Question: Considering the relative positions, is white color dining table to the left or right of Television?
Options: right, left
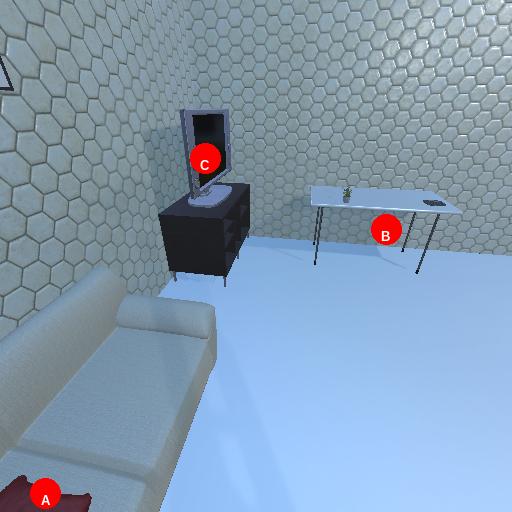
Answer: right